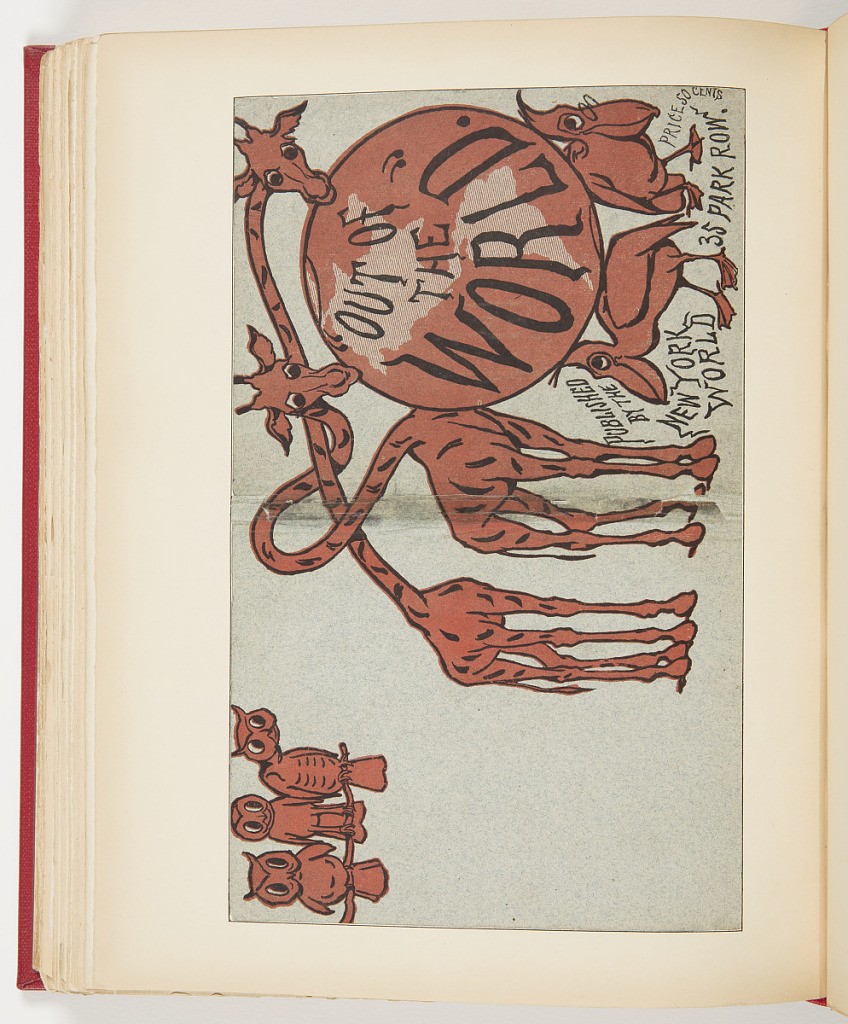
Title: Cover for "Out of The World"
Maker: Frederick Stuart Church, American, 1842–1924
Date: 1878
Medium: Printed in black and red ink on blue paper
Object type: Ephemera
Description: Cover for, "Out of The World Series". Left, back cover; upper left, three owls sitting on a branch; right, body of giraffe. Right, front cover; left, two giraffes, necks intertwined extending to upper center. Center, world, labelled. Center bottom, two birds, holding world on back.